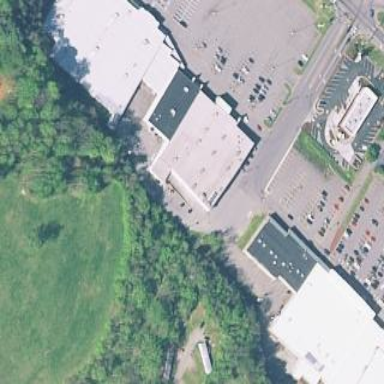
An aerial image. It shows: Retail building.